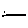
Label: line